Interaction volume radius: 10 \u00c5
Interaction volume height: 10 \u00c5
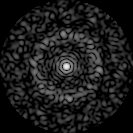
Disorder parameter: 0.8494